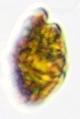
Label: Akashiwo